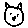
Label: cat